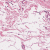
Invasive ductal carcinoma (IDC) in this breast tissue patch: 0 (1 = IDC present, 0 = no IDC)